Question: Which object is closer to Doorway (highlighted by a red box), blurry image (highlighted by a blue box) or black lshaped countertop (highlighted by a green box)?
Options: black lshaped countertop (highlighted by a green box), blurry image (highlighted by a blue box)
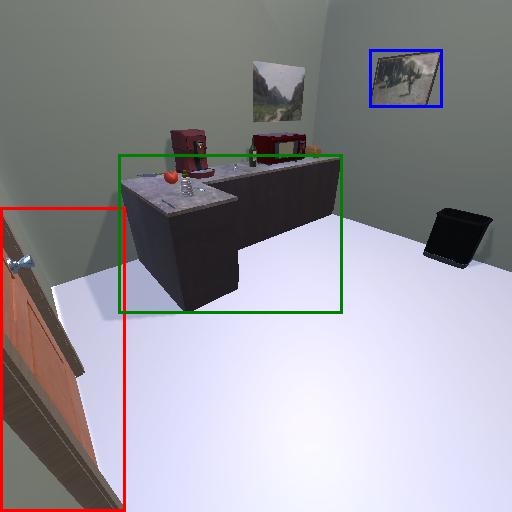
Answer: black lshaped countertop (highlighted by a green box)